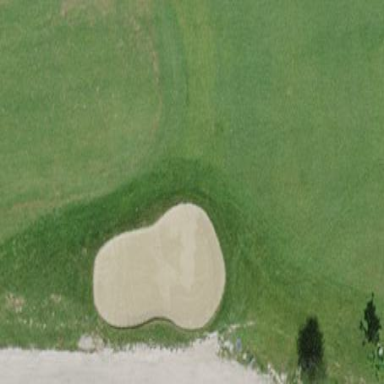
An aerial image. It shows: Golf bunker filled with sandy terrain.